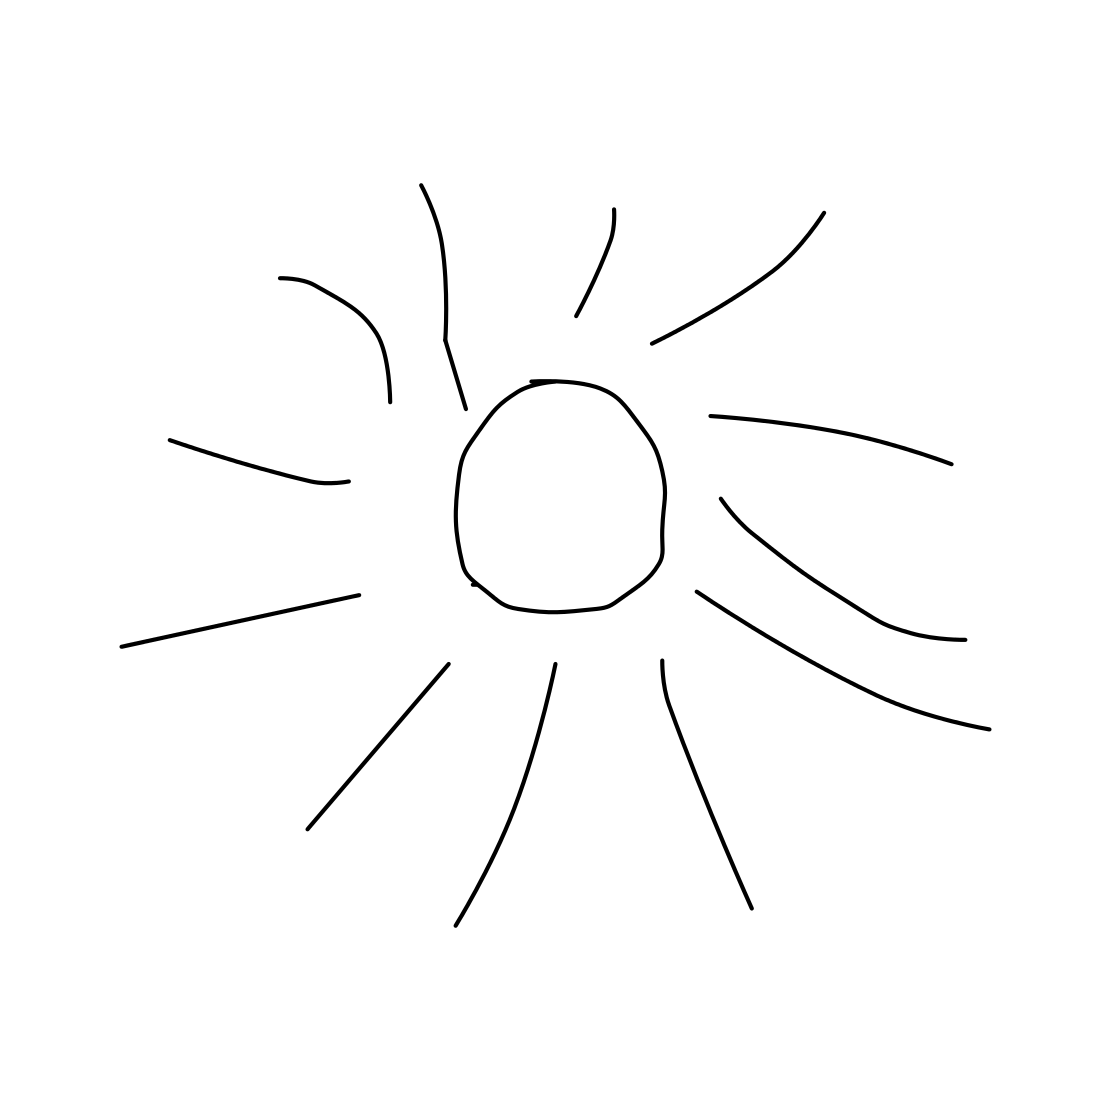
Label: sun